Field crop: maize
Growth stage: 2
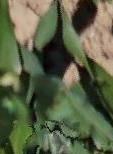
Species: maize